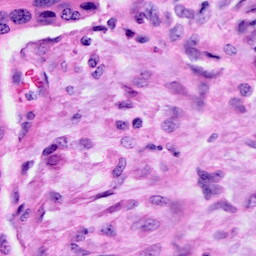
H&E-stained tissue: Cervix